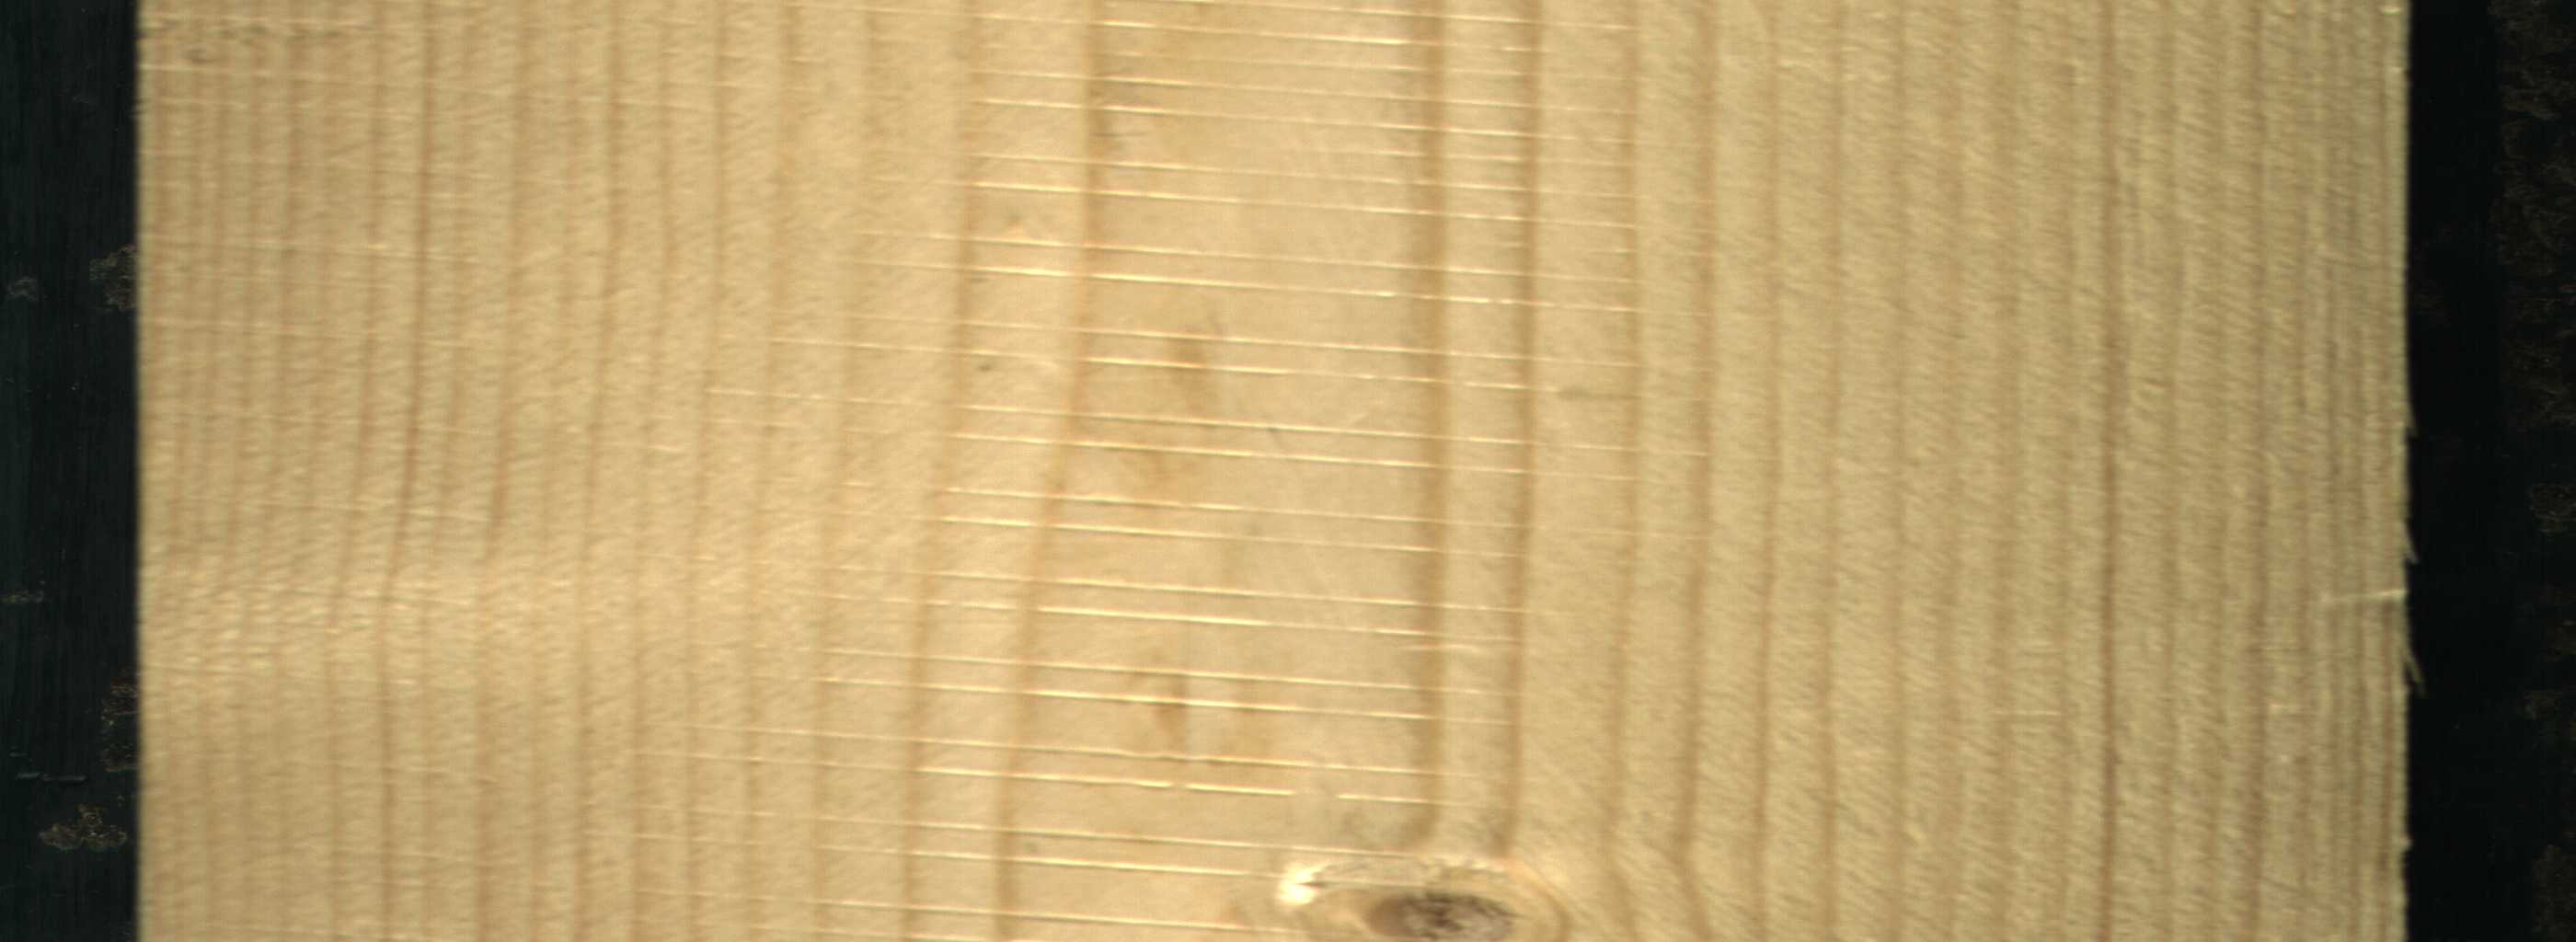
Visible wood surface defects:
Live_Knot